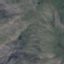
Label: HerbaceousVegetation